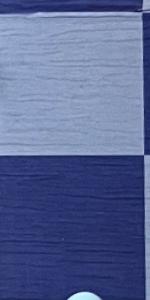
Label: Empty